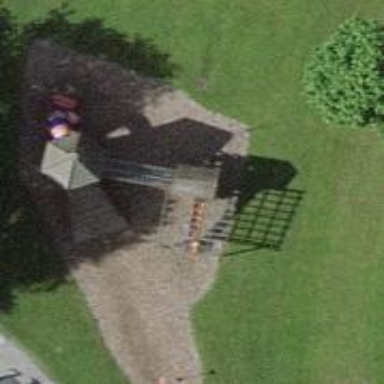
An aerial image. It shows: Playground area for leisure land.